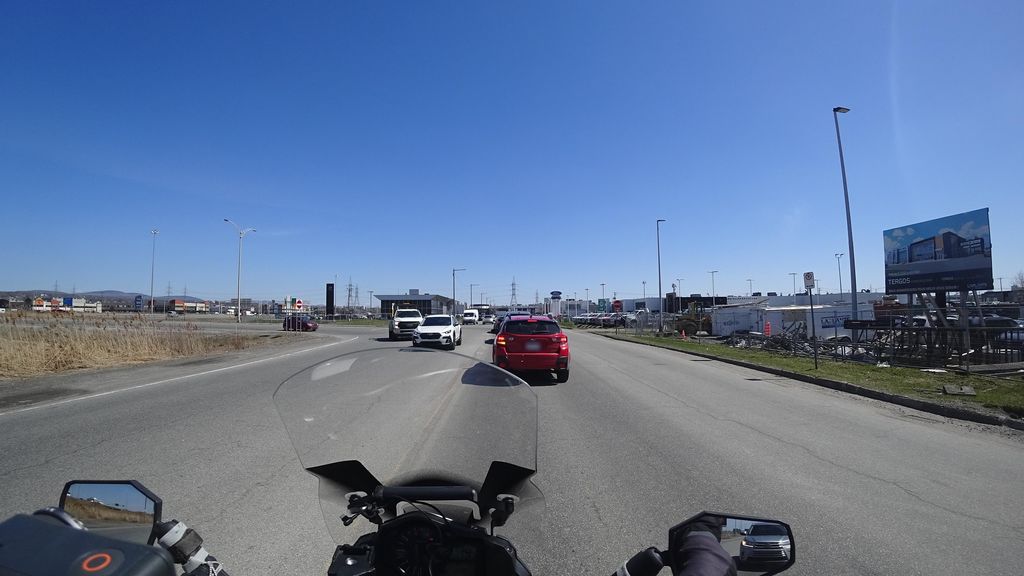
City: quebec_city